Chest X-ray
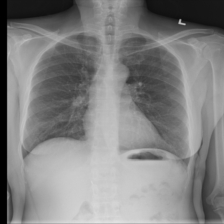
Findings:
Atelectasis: negative
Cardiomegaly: negative
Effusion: negative
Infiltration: negative
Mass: negative
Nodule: negative
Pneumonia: negative
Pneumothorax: negative
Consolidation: negative
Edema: negative
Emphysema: negative
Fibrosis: negative
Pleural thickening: negative
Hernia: negative